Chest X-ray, AP view. Patient: 43 years old, sex F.
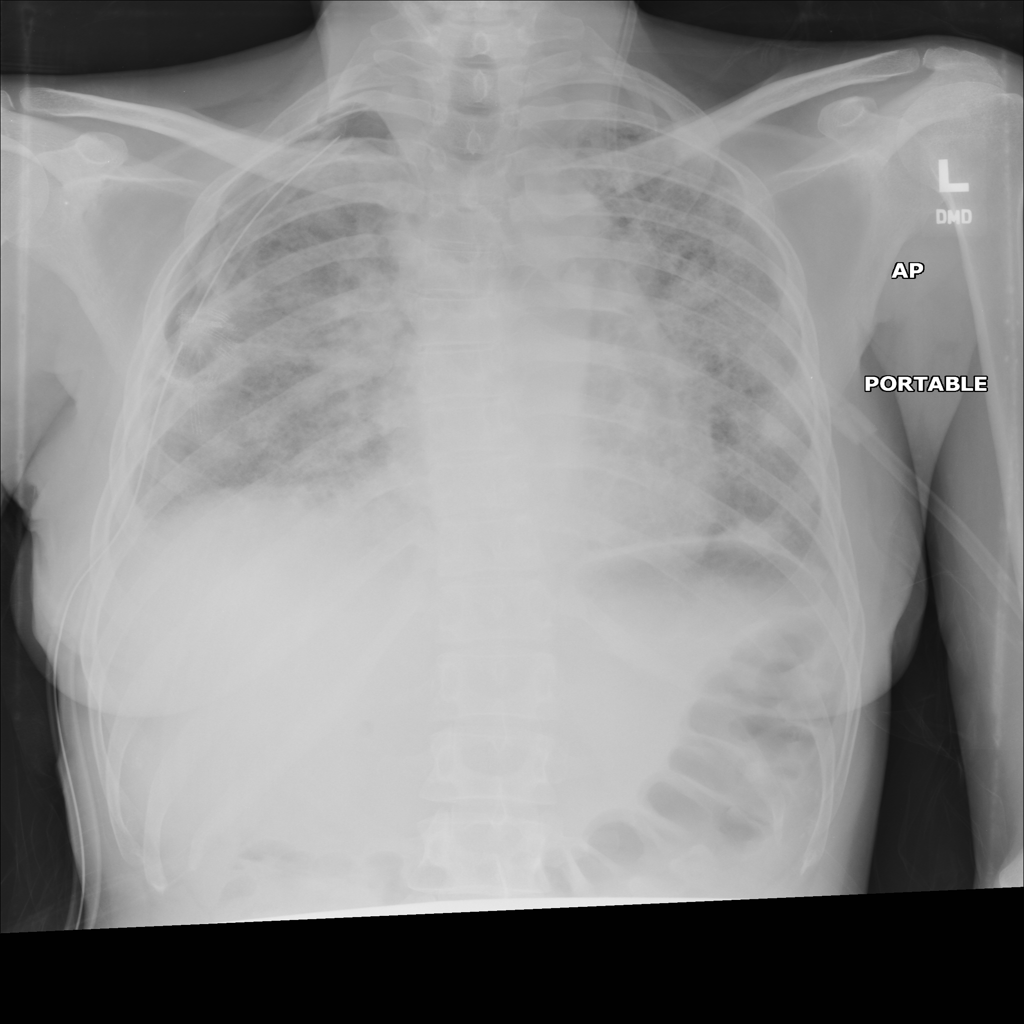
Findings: Cardiomegaly, Infiltration, Nodule, Pneumothorax